Brain MRI, t1w sequence, axial 2D slice.
Patient: age 39, sex F, weight 95 kg, height 1.95 m
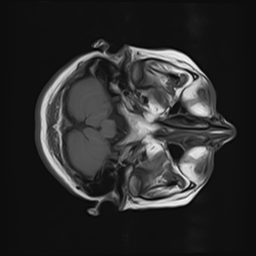